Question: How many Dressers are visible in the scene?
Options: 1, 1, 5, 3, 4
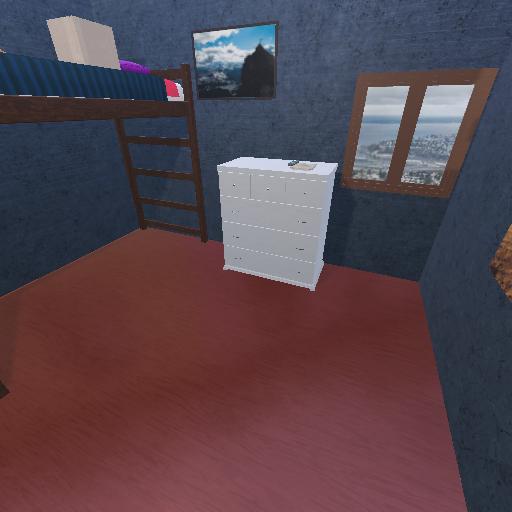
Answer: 1